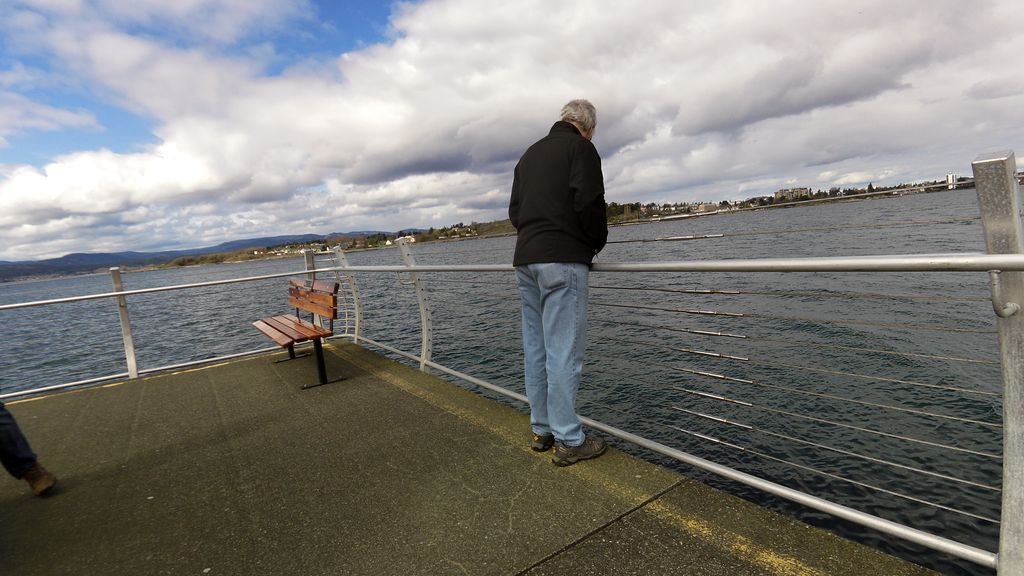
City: victoria